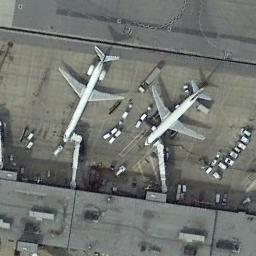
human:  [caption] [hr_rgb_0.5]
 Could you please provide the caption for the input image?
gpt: There are two white airplanes and many cars parked beside the airport by the runway .

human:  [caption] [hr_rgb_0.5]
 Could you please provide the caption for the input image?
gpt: Two planes parked next to boarding bridges of a white terminal and some cars beside .

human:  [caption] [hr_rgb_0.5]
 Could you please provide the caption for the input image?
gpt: Two planes docked at the departure gate, Surrounded by many cars .

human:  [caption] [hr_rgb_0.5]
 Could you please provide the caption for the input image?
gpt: Two airplanes were parked  on the airport beside the building and many containers .

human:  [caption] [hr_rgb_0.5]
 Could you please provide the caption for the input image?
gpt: Many cars are between two airplanes and a building .